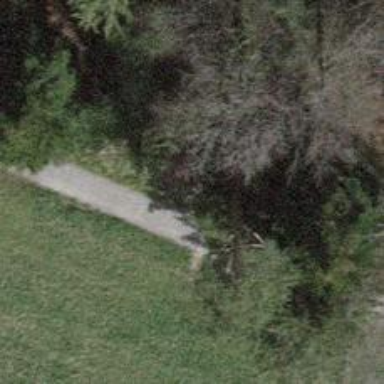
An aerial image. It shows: Bench for seating.